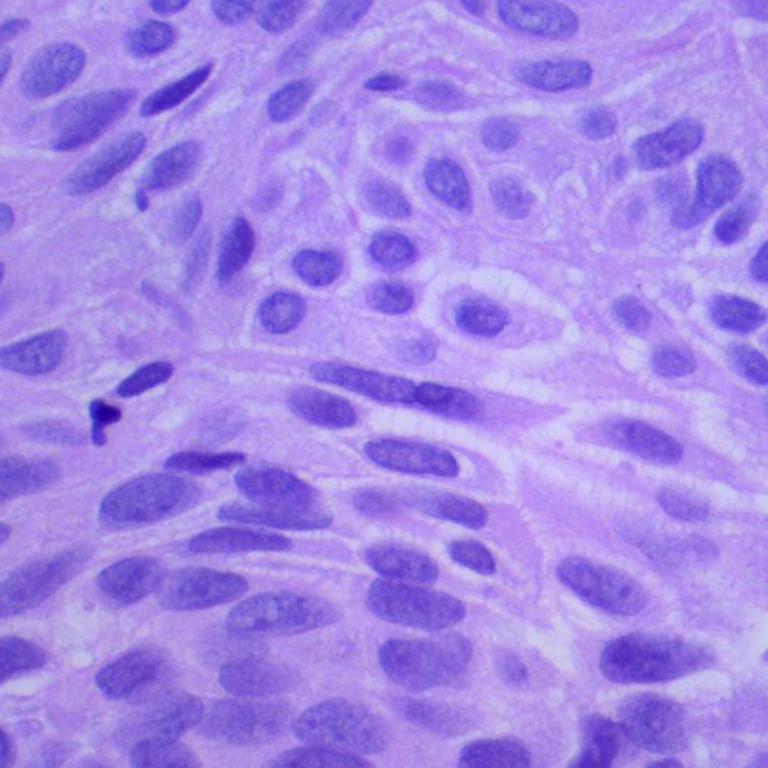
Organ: lung
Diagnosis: squamous carcinomas